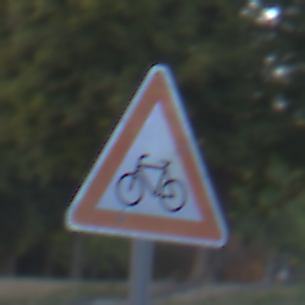
Verkehrszeichen: RadverkehrRechts
Umgebung: Outdoor, Urban
Tageszeit: SunriseSunset
Wetter: Clear
Licht: Natural
Jahreszeit: NotSpecified
Kontrast: LowContrast